Question: how to use sumif to sum up multiple criteria on same range?
i use the formula =sumif(C3:C7,{"A","B","C"},D3:D7), it was able to sum-up only "A".
Even through =sum(sumif(C3:C7,{"A","B","C"},D3:D7)) does not work as well as shown in this screenshot
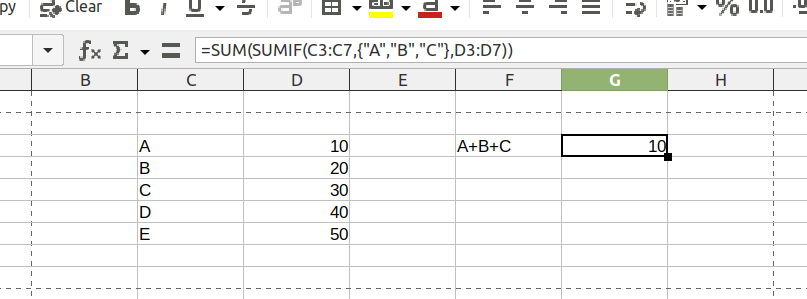
Answer: Try
'''
=SUMIF(C3:C7;"A";D3:D7)+SUMIF(C3:C7;"B";D3:D7) +SUMIF(C3:C7;"C";D3:D7)
'''
or
'''
=SUMPRODUCT(SUMIF(C3:C7;{"A";"B";"C"};D3:D7))
'''
or
'''
=SUMPRODUCT(D3:D7;(C3:C7="A")+(C3:C7="B")+(C3:C7="C"))
'''